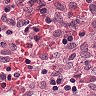
Metastatic tissue present: no